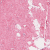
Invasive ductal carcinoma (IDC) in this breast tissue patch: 0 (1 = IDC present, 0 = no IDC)